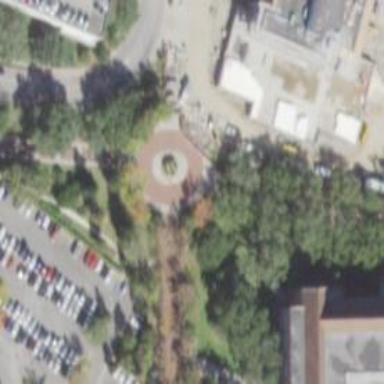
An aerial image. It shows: Historic memorial featuring statue.